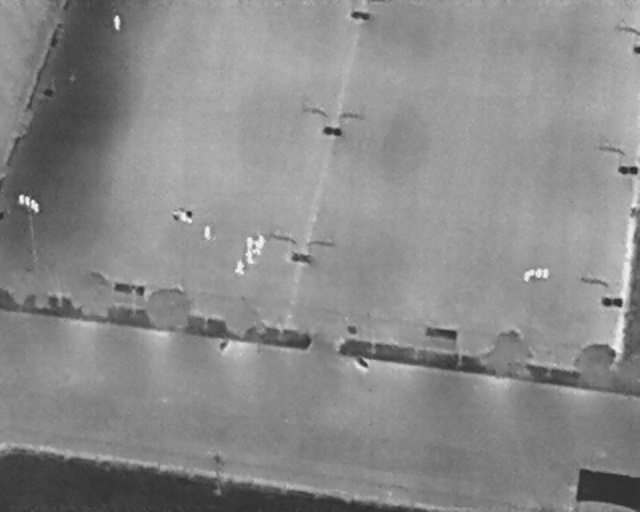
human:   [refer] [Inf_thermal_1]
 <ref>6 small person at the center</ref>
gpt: <box>[[31, 44, 33, 46, 2], [37, 46, 40, 48, 2], [37, 49, 40, 50, 2], [36, 51, 38, 53, 2], [39, 47, 41, 49, 2], [39, 46, 42, 47, 2]]</box>